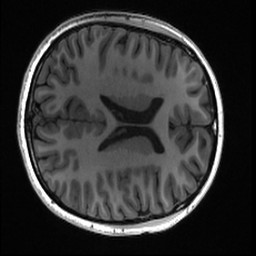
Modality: T1w
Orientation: axial
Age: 18
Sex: female